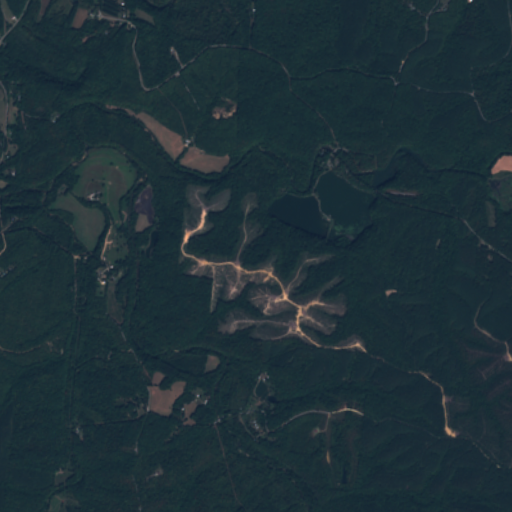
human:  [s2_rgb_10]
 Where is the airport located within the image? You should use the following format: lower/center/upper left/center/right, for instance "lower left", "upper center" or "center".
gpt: The airport is located in the center right of the image.
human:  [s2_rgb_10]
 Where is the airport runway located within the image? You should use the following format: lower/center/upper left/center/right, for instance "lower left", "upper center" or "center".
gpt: The airport runway is located in the center right of the image.
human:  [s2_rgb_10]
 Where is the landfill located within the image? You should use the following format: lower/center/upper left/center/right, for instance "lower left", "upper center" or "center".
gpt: There is no landfill in the image.